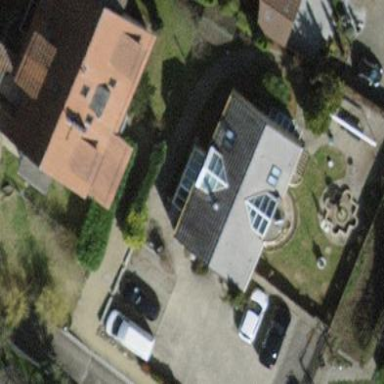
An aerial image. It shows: Building with pitched roof.